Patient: sex M, age 69
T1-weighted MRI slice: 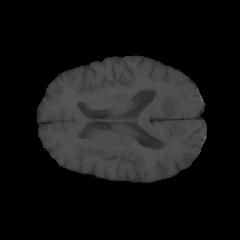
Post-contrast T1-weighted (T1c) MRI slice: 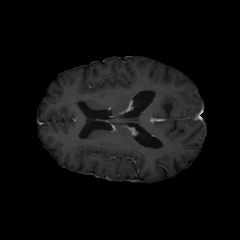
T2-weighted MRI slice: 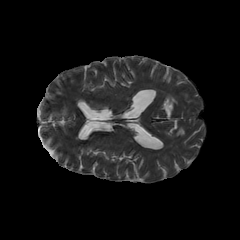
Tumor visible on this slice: no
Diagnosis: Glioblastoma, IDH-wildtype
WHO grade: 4